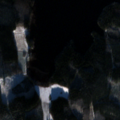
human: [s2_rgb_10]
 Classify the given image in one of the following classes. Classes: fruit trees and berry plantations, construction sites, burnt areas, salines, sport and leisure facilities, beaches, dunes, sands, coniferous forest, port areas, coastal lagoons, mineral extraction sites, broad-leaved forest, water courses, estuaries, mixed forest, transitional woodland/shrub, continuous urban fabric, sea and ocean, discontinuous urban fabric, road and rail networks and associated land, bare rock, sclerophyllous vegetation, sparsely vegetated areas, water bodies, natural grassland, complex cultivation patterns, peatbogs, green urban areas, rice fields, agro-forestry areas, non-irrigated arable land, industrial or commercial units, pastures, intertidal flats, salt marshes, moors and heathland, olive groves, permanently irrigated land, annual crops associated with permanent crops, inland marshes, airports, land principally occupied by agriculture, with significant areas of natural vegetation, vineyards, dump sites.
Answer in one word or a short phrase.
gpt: land principally occupied by agriculture, with significant areas of natural vegetation, coniferous forest, water bodies